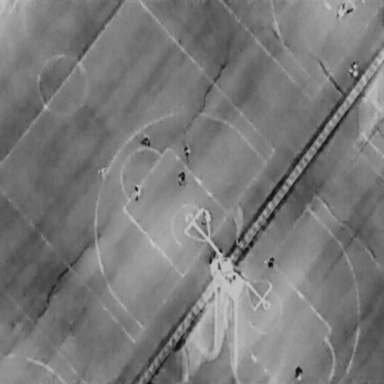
There are eight People in the infrared image.